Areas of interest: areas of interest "Hospital"
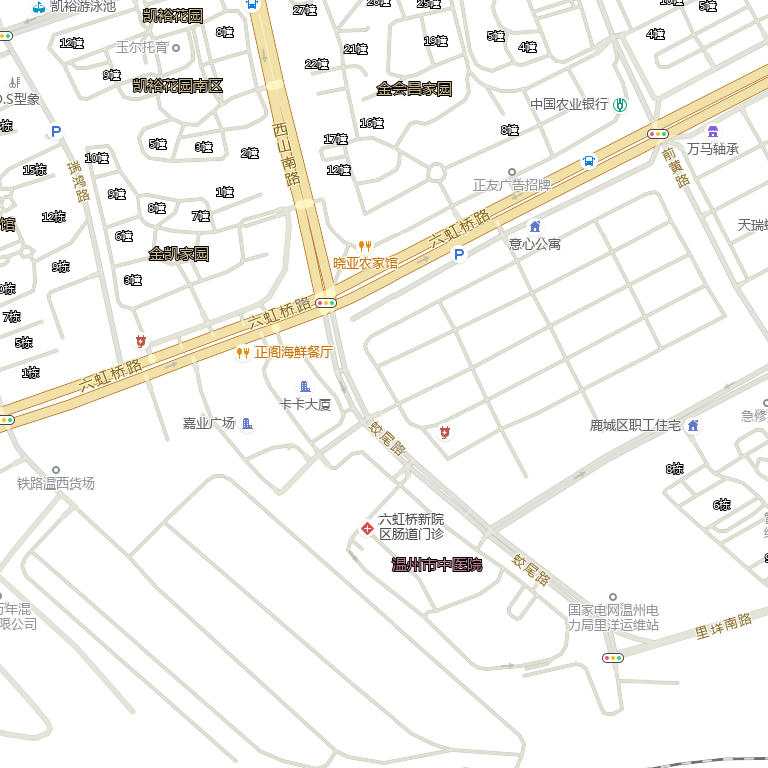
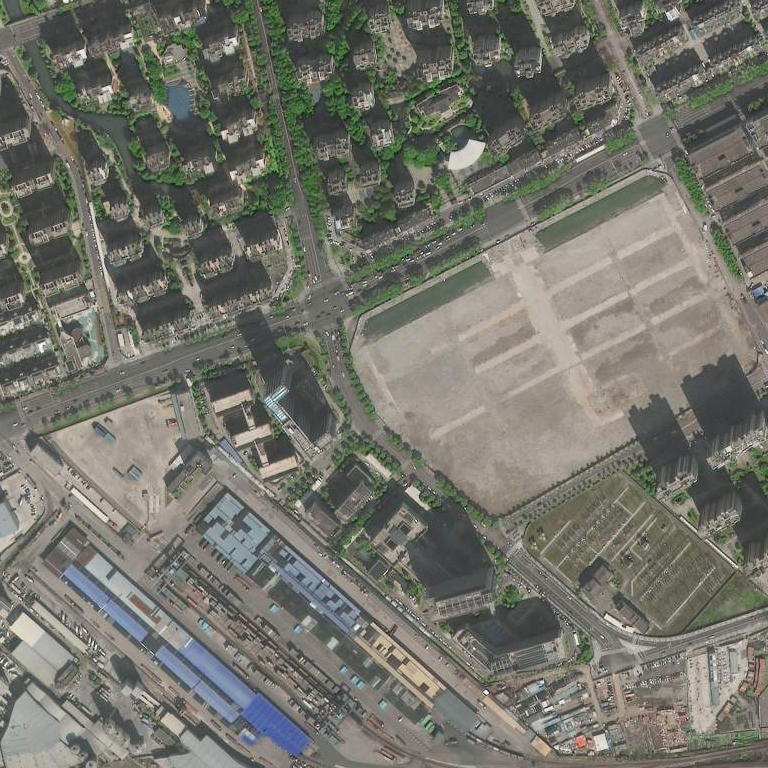